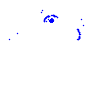
Particle: electron